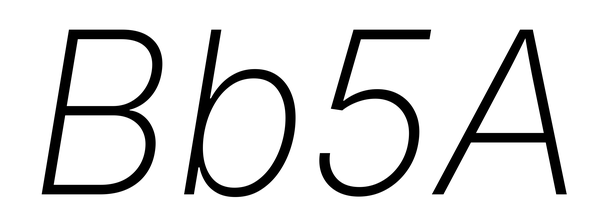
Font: Inter-Italic_ExtraLight_Italic